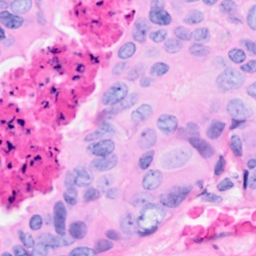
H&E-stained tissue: Breast